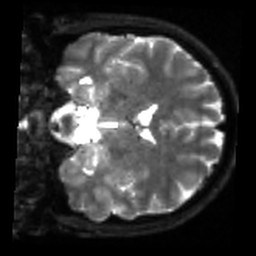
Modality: sbref
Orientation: coronal
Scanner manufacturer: siemens
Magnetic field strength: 3 T
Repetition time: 4 s
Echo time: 0.0594 s